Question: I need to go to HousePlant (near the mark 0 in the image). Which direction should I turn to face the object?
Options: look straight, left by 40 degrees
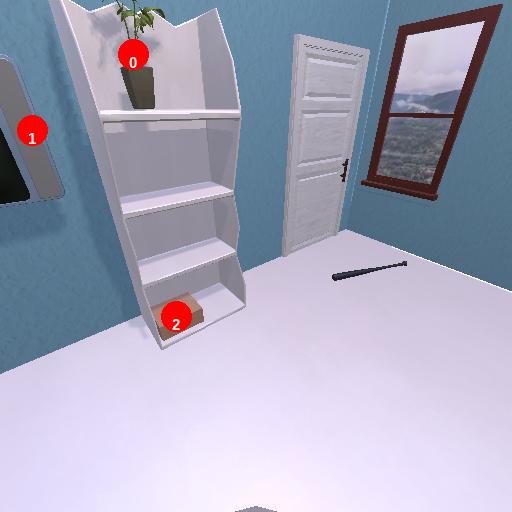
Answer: look straight